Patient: sex M, age 19
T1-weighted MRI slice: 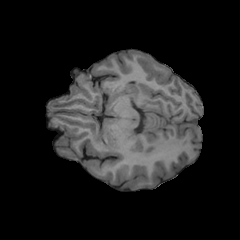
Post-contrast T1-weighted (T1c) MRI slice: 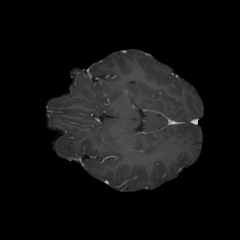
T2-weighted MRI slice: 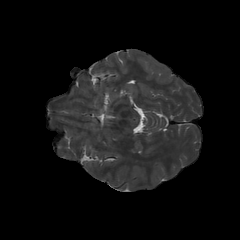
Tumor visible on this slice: no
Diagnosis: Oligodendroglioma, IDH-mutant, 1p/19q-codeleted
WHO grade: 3